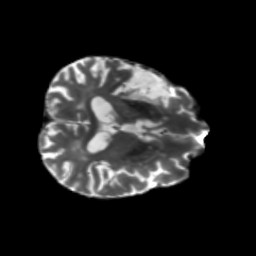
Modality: T2w
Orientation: axial
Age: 58
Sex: male
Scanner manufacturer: siemens
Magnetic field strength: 3 T
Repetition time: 5.25 s
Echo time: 0.08 s